Question: When running a C++ build via Incredibuild, the "output" does not show errors. This is the case through the IDE and the command line build ('BuildConsole').
On the IDE/Build Monitor window, the errors are visible on the <URL> with this error:
> Visual Studio has yet to receive the output of this task.
Once this output reaches Visual Studio, it will be shown in the IncrediBuild main output pane.
For automated, command line builds, these errors are not logged. All logging options to 'BuildConsole' echo the <URL> only.

'BuildConsole'
Environment:
- - -
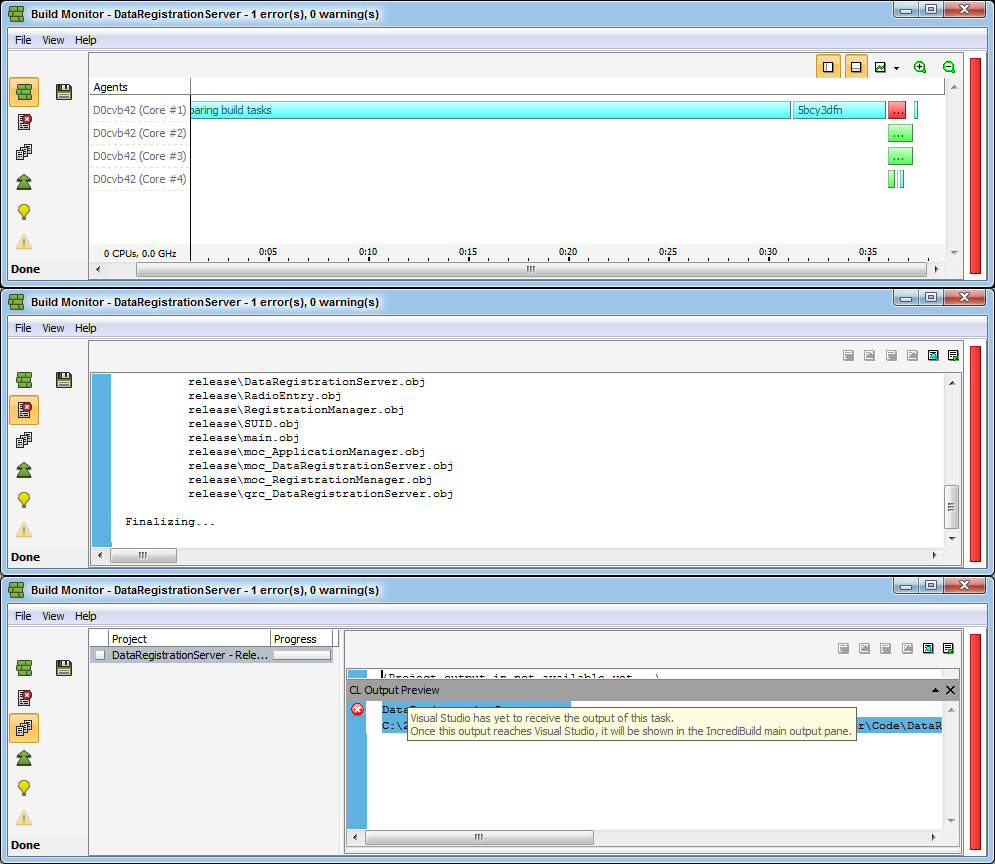
Answer: This is a known issue which is related to a performance optimization feature we've recently introduced.
This Predicted Execution feature can build parts of dependent projects in parallel and by that provide an additional performance boost to Visual Studio compilations on top of what IncrediBuild already provides. With this feature, IncrediBuild executes tasks in an "out-of-order" manner which may surface scenarios in which an error is encountered, but MSBuild's output is not yet available.
While we are working on solving this issue, we've added a "task output preview" dialog for users to be able to see the task's error message inside the Build Monitor in these cases.
If this intermediate solution does not meet your requirements, you can easily disable the Predicted Execution feature:
On the Initiator machine, open the IncrediBuild Agent Settings -> Visual Studio Builds -> Advanced. Under Predictive Execution section, uncheck the Enhance throughput using out-of-order tasks spawning
Disclaimer: the writer of this post works at IncrediBuild.